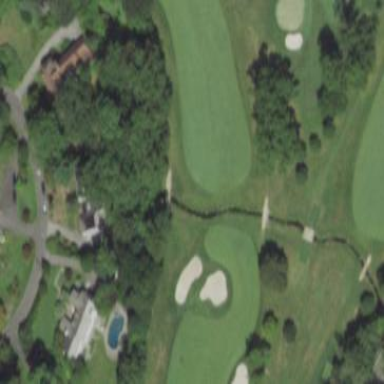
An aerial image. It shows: Picturesque scene of golf course with lateral water hazard.